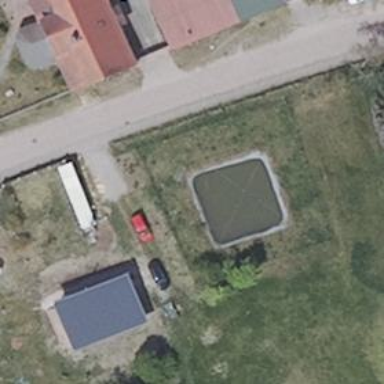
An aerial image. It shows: Fire water pond meant for emergency use.